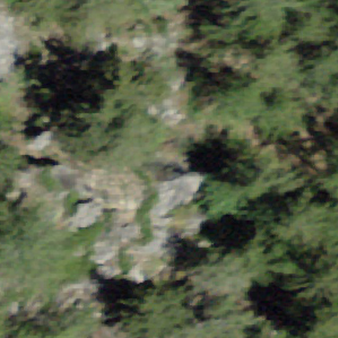
Label: other